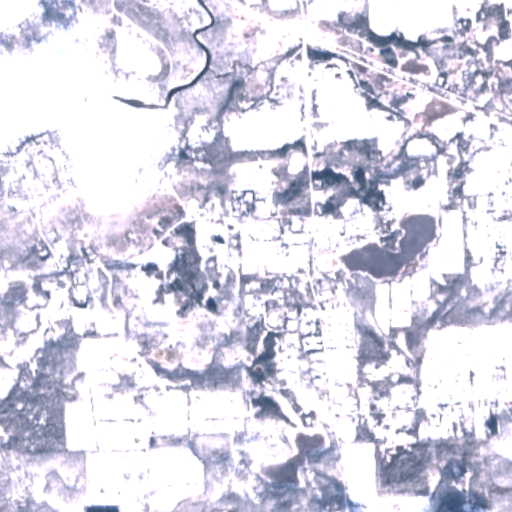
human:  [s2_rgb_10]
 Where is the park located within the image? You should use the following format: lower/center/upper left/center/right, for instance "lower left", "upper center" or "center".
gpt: The park is located in the upper right of the image.
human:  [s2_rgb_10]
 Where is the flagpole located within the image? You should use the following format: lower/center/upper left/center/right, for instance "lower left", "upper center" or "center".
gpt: The flagpole is located in the upper right of the image.
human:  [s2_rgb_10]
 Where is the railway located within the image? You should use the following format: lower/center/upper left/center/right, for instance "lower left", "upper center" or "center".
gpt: The railway is located in the upper right of the image.
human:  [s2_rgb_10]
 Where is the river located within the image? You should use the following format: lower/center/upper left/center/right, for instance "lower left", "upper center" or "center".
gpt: The river is located in the upper of the image.
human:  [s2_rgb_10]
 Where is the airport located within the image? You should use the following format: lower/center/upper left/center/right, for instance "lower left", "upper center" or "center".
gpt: There is no airport in the image.